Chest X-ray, AP view. Patient: 35 years old, sex F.
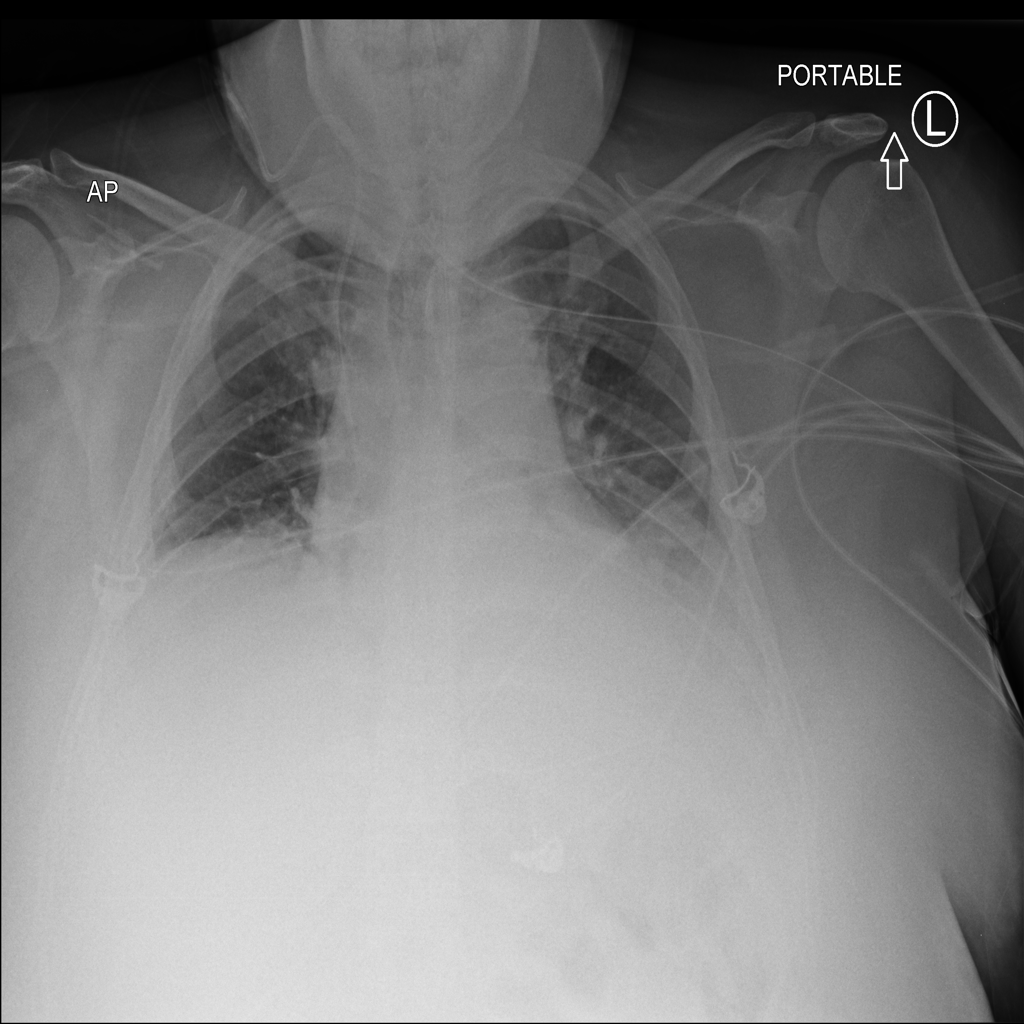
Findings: Atelectasis, Infiltration